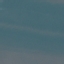
Land use / land cover: SeaLake